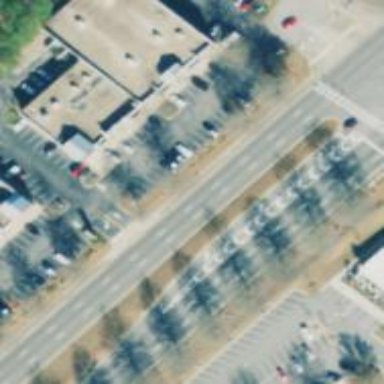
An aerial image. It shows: Trunk highway.